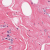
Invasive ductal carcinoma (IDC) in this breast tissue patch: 0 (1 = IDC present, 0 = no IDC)